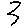
Label: zigzag